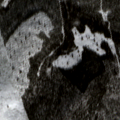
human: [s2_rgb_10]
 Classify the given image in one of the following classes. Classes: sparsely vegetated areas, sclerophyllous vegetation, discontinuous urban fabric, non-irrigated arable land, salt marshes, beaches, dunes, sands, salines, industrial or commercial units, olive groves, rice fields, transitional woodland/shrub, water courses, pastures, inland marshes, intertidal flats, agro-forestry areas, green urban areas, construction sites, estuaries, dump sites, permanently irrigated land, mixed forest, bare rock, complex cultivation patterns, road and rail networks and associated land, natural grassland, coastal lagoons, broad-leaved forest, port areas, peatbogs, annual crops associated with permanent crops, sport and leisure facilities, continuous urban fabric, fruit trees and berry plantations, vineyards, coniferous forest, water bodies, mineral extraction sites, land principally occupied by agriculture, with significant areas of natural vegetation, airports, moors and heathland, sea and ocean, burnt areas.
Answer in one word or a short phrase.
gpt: coniferous forest, transitional woodland/shrub